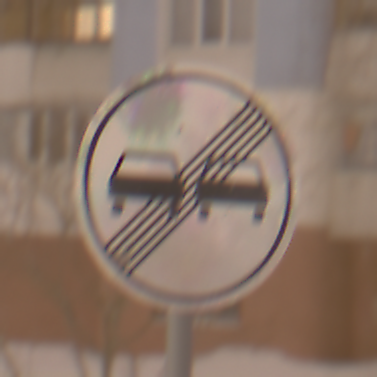
Verkehrszeichen: EndeUeberholverbot
Umgebung: Outdoor, Urban
Tageszeit: Night
Wetter: Overcast
Licht: Artificial
Jahreszeit: Winter
Kontrast: MediumContrast